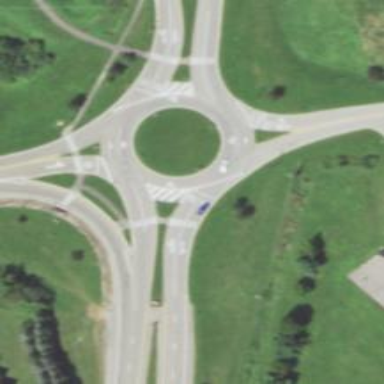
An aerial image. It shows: Tertiary road leading to roundabout.